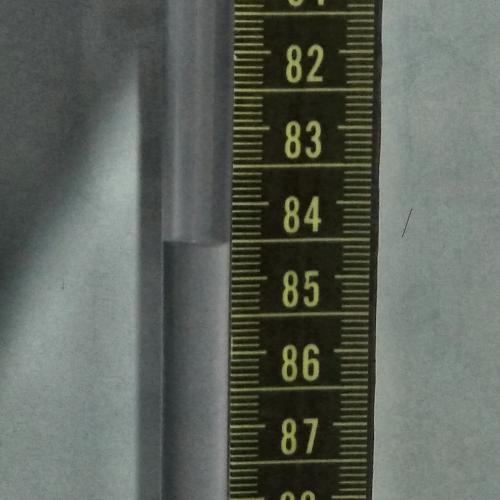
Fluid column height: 84.5 cm